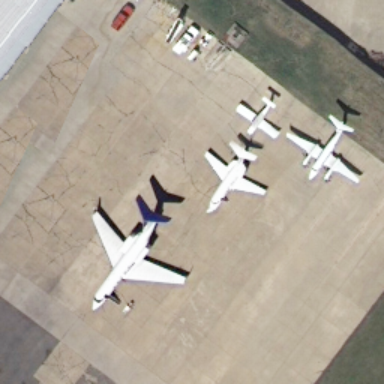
There are planes and cars in the airport .